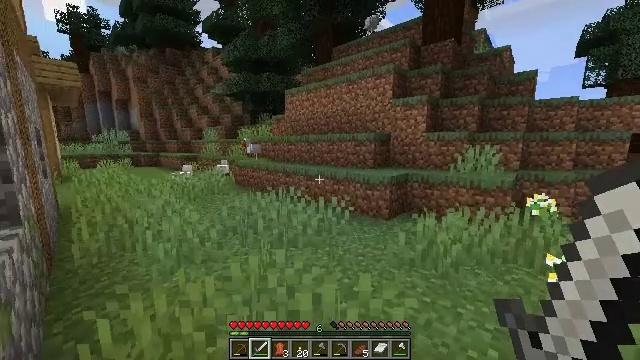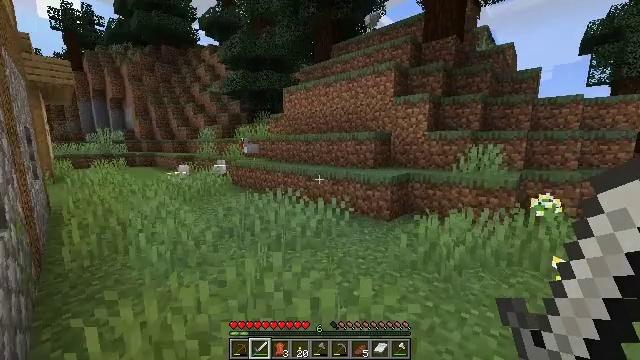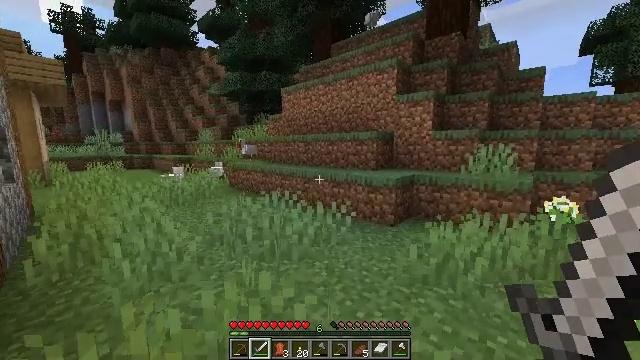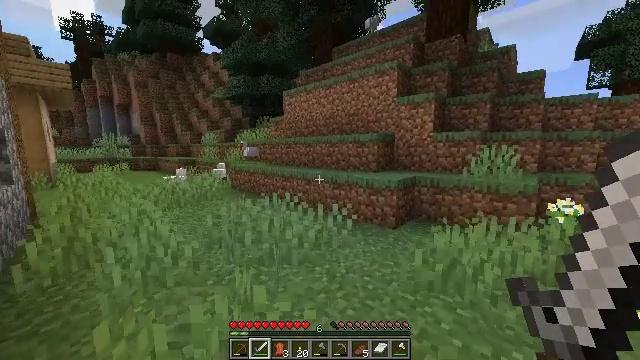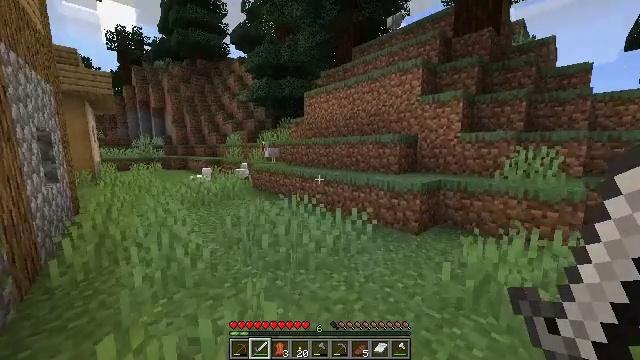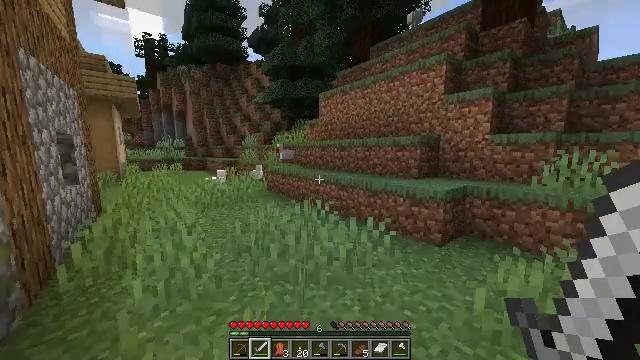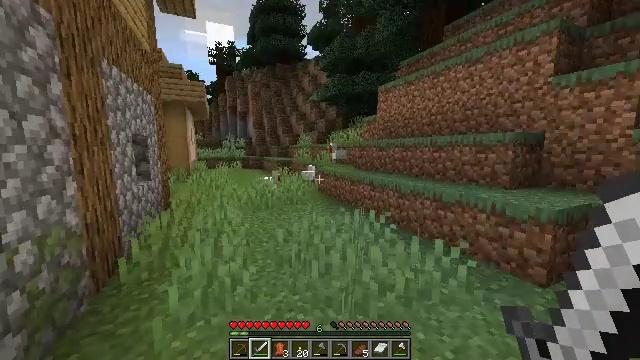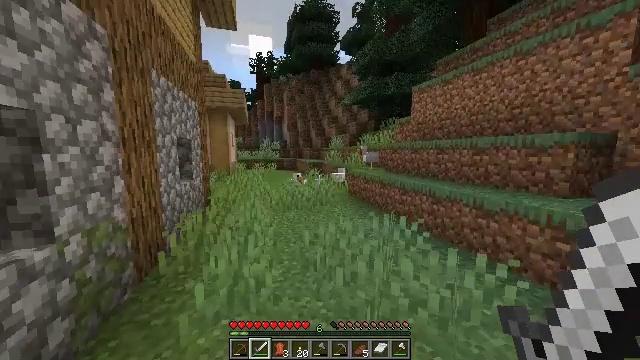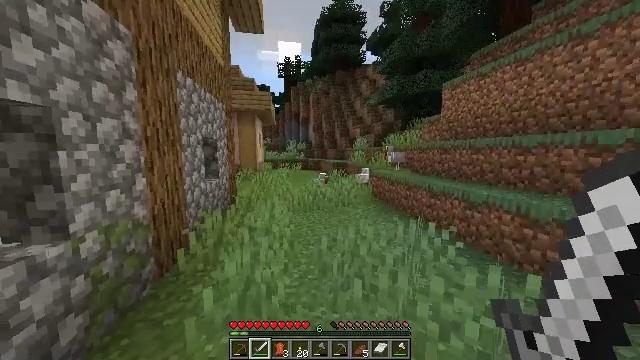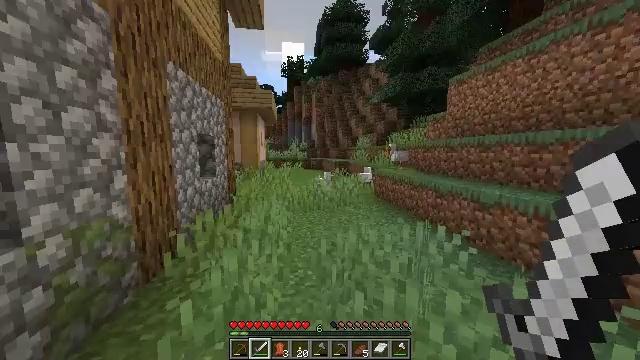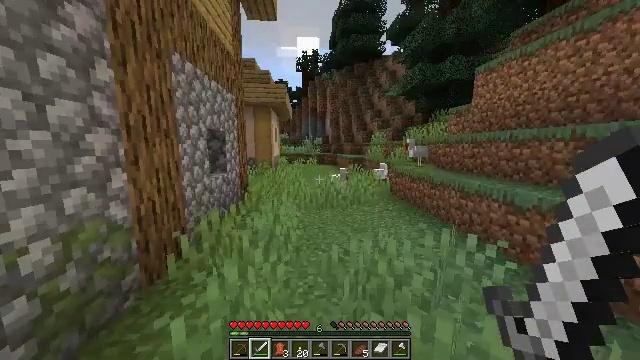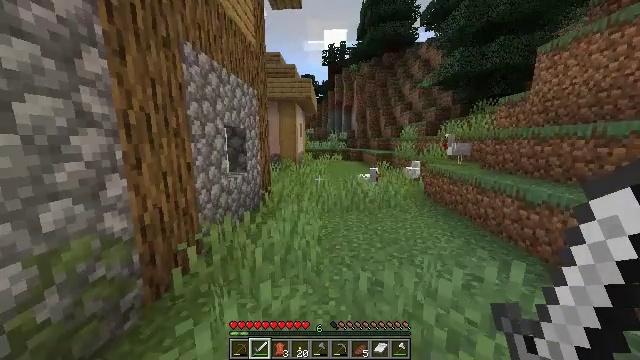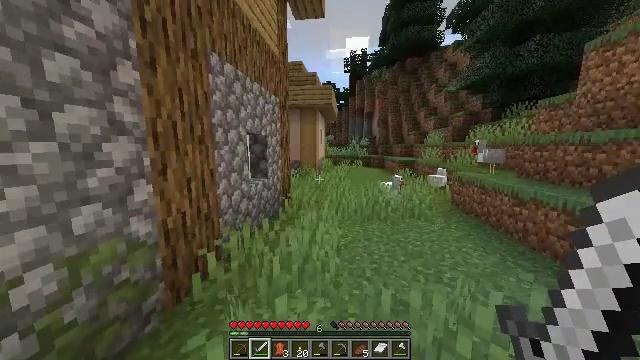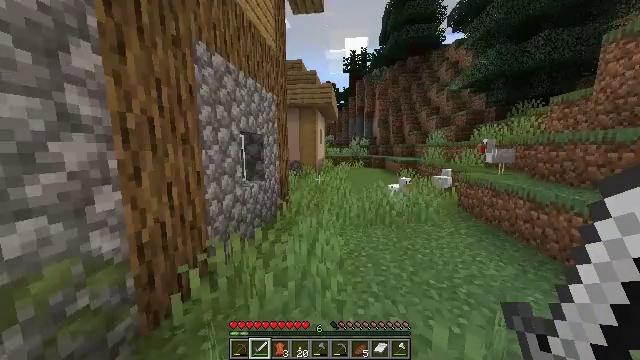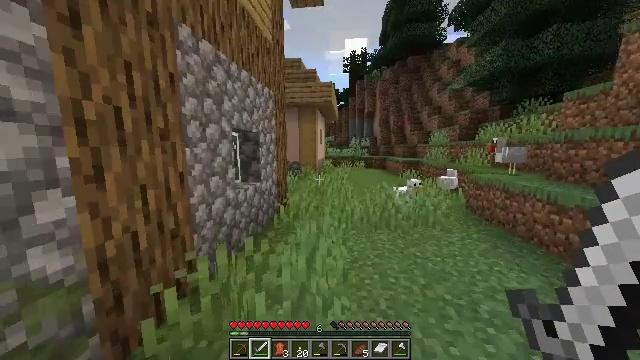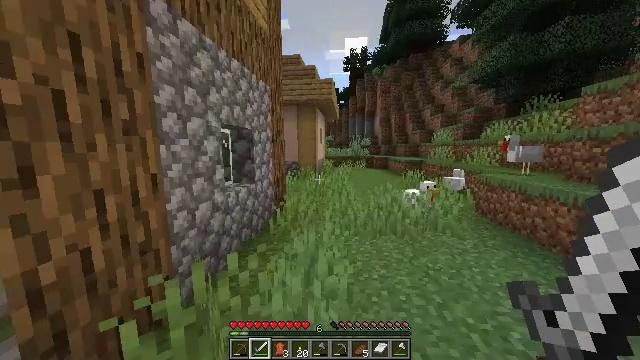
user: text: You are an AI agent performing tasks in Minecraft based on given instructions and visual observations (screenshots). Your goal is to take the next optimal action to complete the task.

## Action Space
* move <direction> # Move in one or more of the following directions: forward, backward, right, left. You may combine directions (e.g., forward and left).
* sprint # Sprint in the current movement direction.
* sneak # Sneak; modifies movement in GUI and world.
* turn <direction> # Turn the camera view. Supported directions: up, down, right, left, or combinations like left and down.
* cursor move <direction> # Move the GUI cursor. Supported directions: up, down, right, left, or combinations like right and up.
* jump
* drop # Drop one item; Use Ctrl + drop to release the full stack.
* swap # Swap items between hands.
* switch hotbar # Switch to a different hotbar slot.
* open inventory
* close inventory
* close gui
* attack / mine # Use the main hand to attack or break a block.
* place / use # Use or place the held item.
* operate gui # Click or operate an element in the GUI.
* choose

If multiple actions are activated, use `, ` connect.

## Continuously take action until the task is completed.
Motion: motion action
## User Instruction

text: Mine a hay block from the field.
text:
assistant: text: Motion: move forward, sprint
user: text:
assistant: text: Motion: move forward, sprint
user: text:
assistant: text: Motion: move forward, sprint
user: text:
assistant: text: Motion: move forward, sprint, turn left
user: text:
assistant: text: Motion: move forward, sprint, turn left
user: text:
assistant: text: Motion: move forward, sprint, turn left
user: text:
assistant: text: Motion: move forward, sprint, turn left
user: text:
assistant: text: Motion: move forward, sprint, turn left
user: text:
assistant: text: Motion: move forward, sprint
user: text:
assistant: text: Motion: move forward, sprint, turn left and down
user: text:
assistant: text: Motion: move forward, sprint, turn left and down
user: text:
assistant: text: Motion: move forward, sprint, turn left and up
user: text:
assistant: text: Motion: move forward, sprint
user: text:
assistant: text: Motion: move forward, sprint
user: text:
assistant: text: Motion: move forward, sprint
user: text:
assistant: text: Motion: move forward, sprint
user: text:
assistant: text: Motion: move forward, sprint
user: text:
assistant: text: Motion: move forward, sprint
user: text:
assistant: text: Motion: move forward, sprint, turn up
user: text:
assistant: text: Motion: move forward, sprint
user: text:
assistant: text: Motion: move forward, sprint
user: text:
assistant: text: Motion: move forward, sprint
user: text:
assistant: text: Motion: move forward, sprint
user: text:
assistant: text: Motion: move forward, sprint
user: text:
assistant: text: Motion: move forward, sprint
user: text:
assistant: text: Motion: move forward, sprint
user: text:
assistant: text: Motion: move forward, sprint, turn left
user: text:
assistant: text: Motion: move forward, sprint, turn left
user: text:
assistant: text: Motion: move forward, sprint, turn left
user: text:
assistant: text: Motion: move forward, sprint, turn left